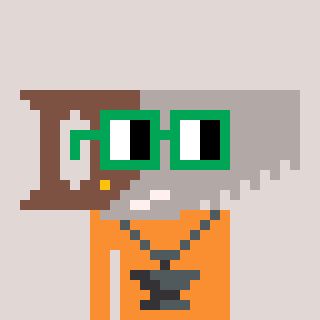
a pixel art character with square green glasses, a saw-shaped head and a orange-colored body on a warm background